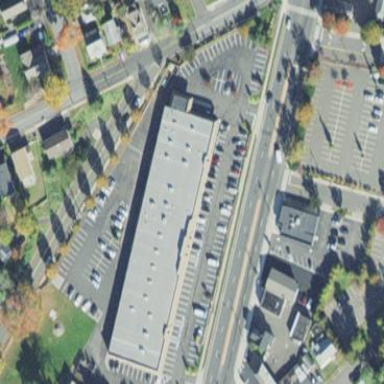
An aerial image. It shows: Retail area.